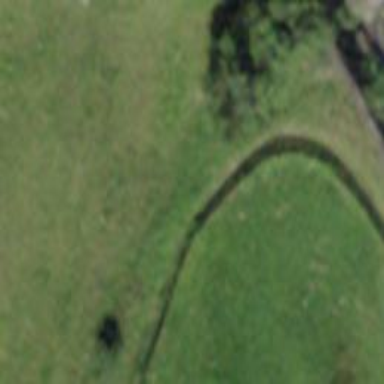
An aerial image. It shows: Path along earth embankment.